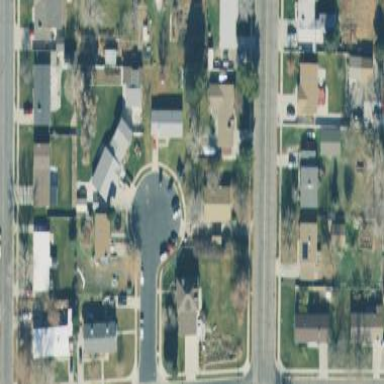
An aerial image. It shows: Sidewalk.